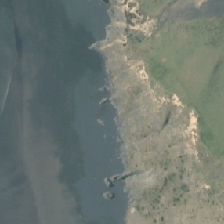
Land cover: lake_pond